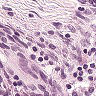
Metastatic tissue present: no